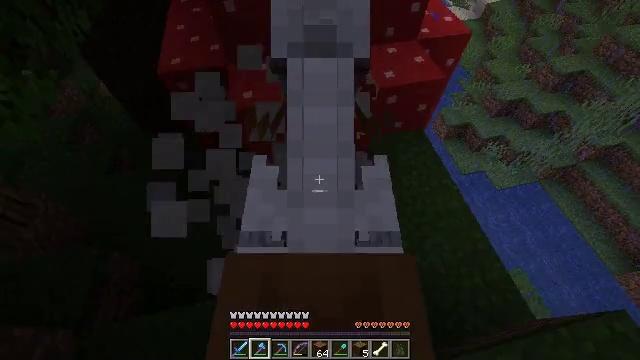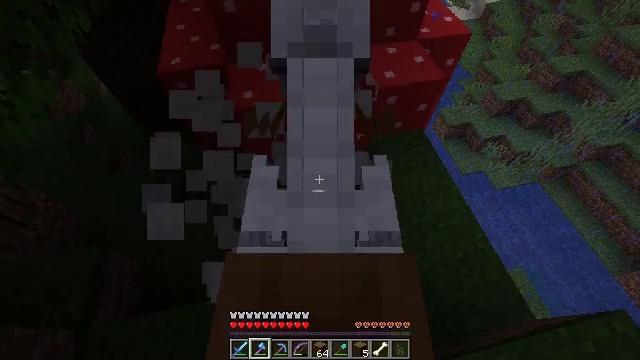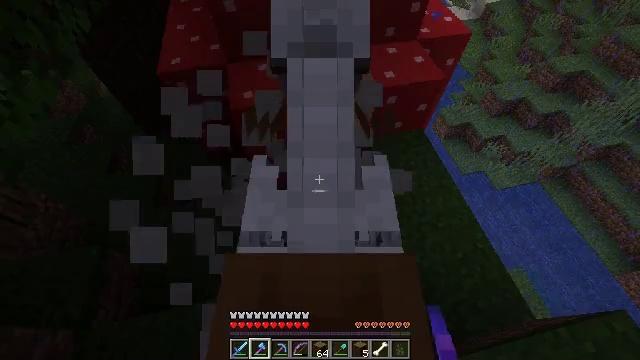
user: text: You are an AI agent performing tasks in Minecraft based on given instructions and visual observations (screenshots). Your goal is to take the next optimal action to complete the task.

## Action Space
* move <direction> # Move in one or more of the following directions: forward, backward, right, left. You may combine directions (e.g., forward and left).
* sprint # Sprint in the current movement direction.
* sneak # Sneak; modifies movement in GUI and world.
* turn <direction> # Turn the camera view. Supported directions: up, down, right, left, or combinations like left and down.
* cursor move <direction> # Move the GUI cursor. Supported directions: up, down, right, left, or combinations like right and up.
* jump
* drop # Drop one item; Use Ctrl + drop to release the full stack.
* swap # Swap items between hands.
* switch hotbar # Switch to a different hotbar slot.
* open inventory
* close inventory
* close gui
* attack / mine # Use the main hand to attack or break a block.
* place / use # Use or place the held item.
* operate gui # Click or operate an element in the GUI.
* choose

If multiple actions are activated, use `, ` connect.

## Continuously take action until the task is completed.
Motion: motion action
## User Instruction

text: Collect the mushroom stem from giant mushrooms.
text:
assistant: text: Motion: attack / mine
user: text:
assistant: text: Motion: attack / mine
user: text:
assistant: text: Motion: attack / mine